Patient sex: M
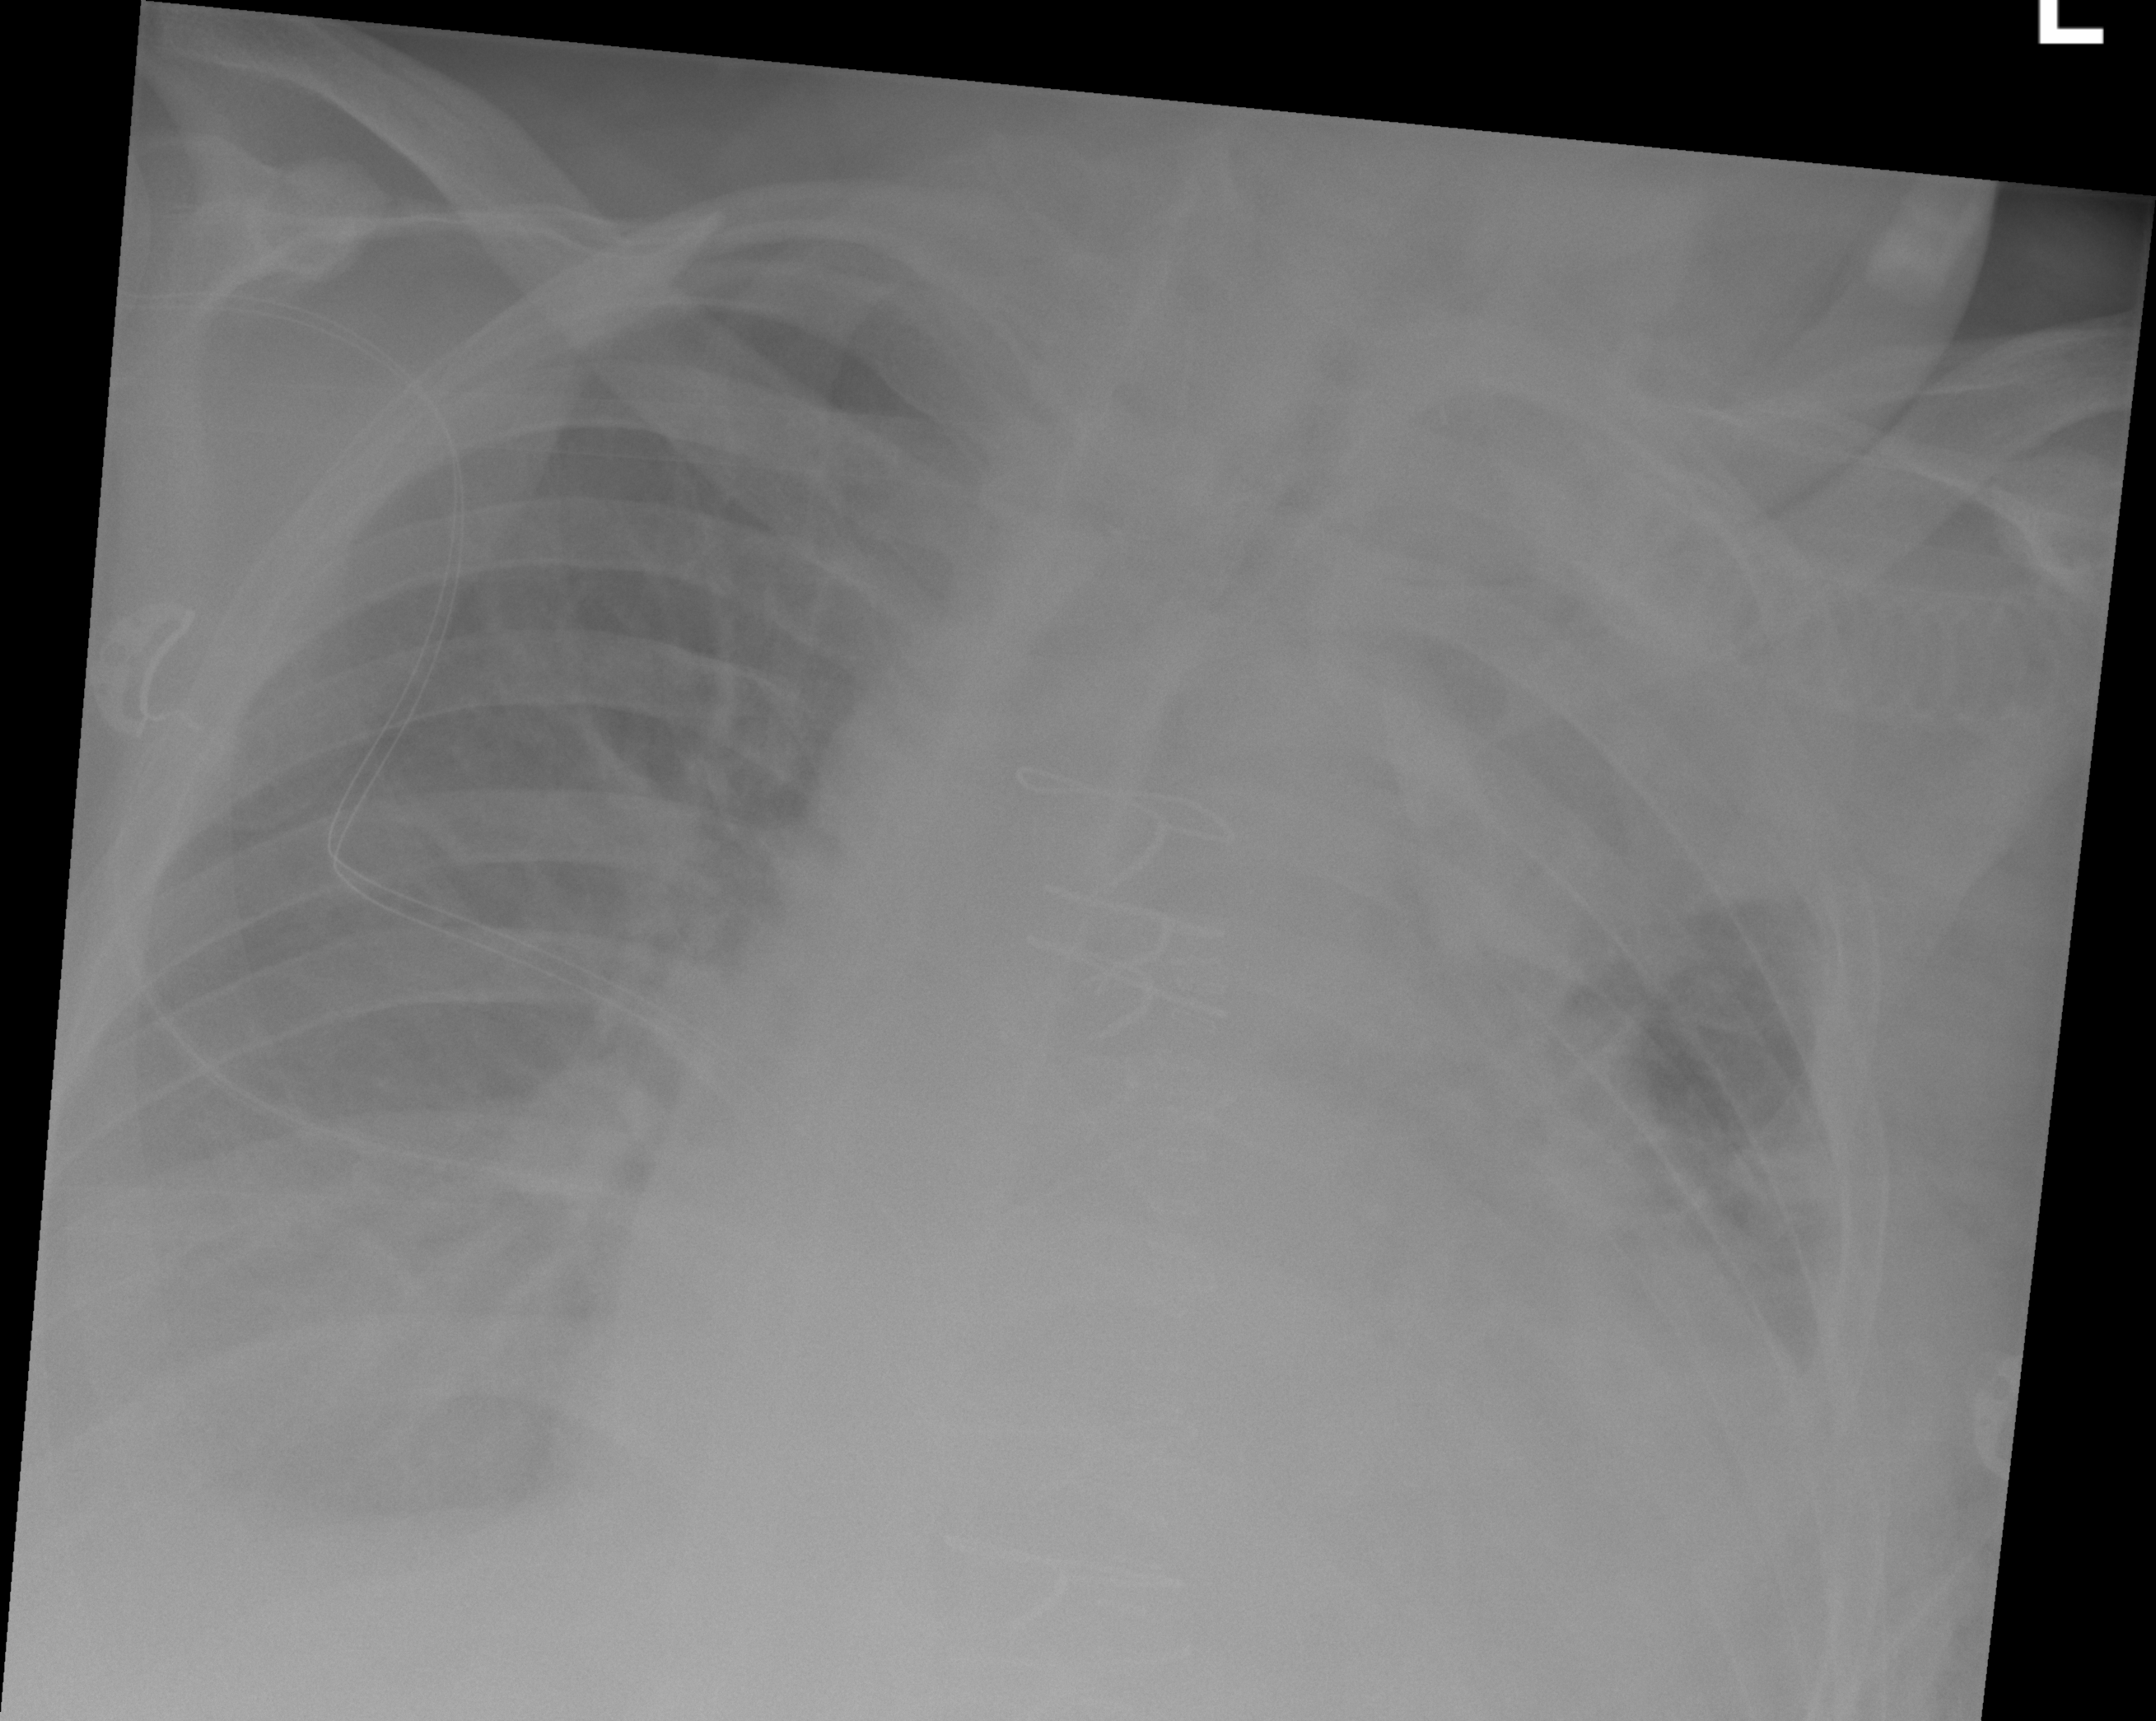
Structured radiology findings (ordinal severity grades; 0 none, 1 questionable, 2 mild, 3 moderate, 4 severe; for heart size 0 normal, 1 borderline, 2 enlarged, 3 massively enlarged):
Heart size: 2
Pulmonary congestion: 2
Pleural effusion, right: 2
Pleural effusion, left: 3
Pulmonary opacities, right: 0
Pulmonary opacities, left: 1
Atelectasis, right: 2
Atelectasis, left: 3